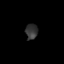
Tissue: skin
Cell type: Epithelial cells
Senescence score: 0.273
Nuclear area (px): 187
Mean DAPI intensity: 52.182